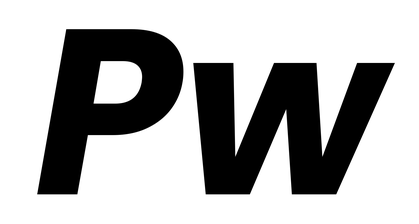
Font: Poppins-BoldItalic